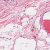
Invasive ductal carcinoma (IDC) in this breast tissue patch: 0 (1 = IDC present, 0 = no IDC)